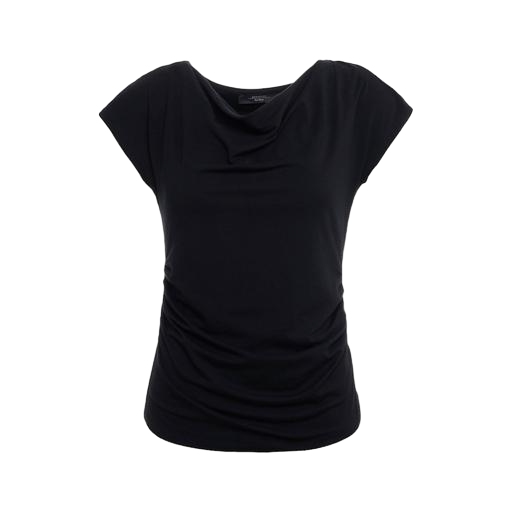
black cowl-neck top, black cap-sleeve t-shirt, cap-sleeve tee, white background